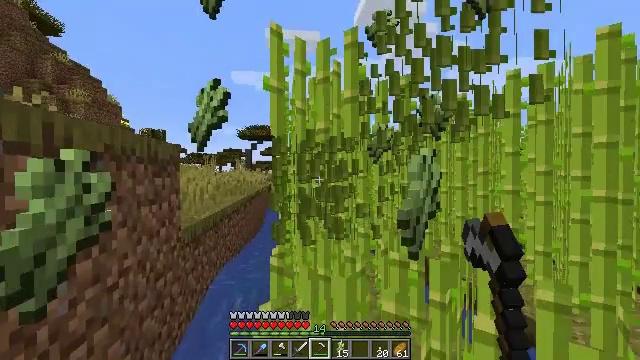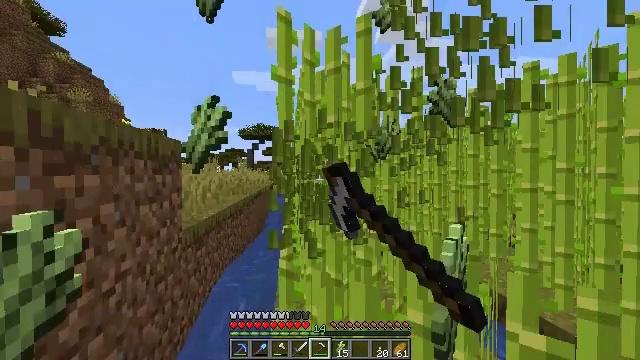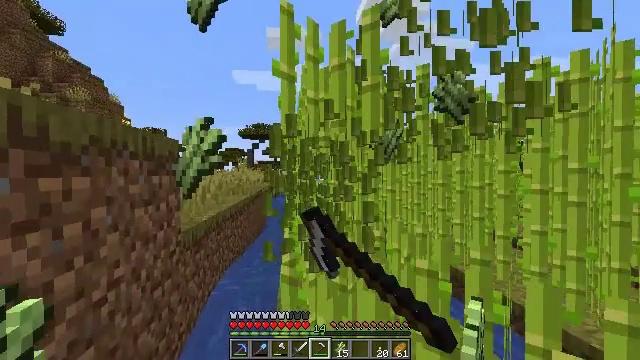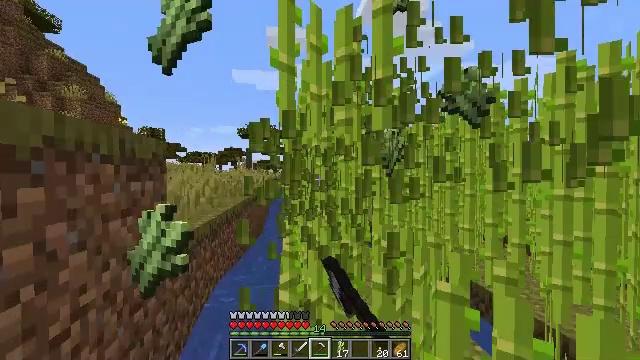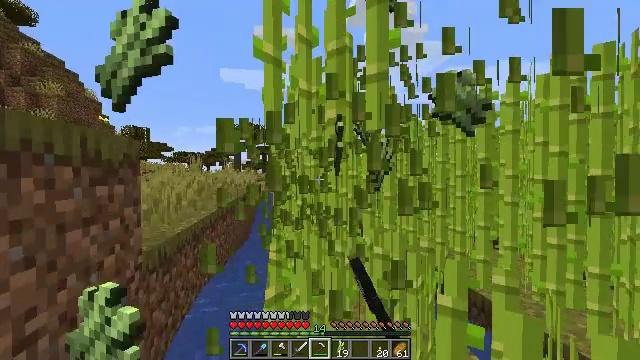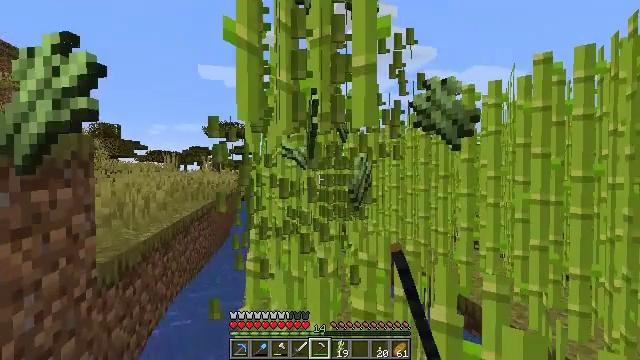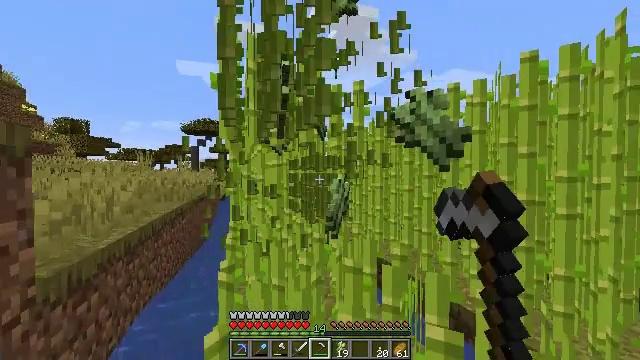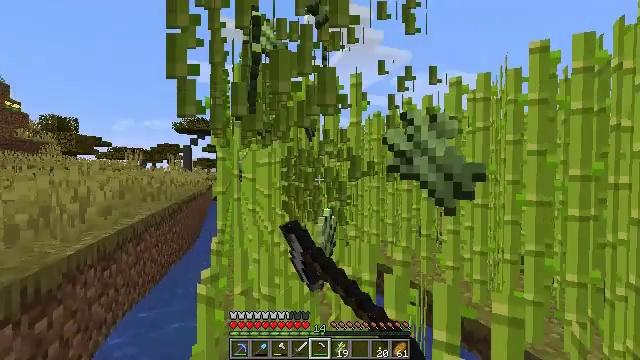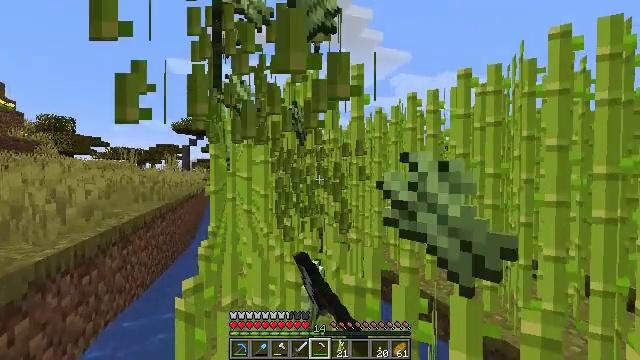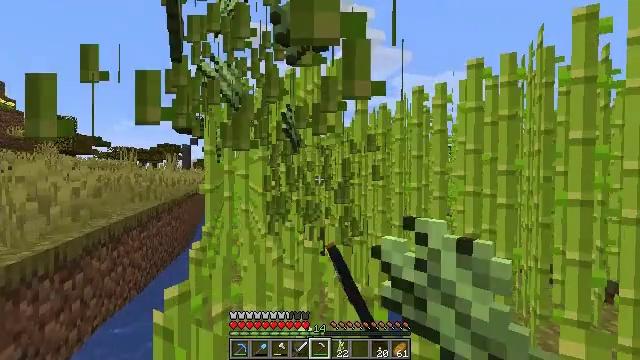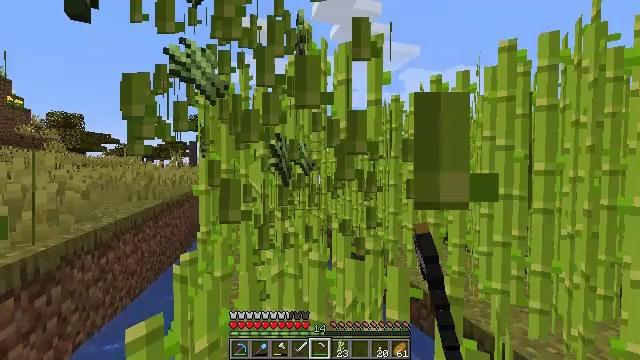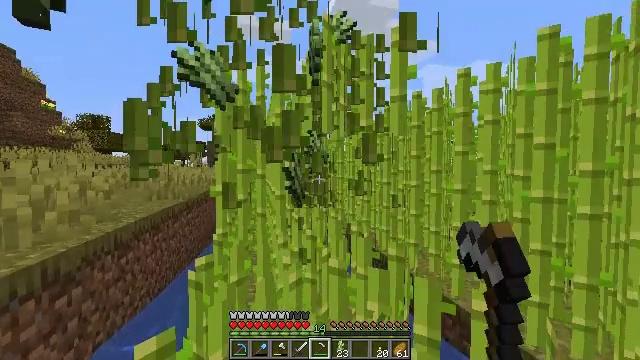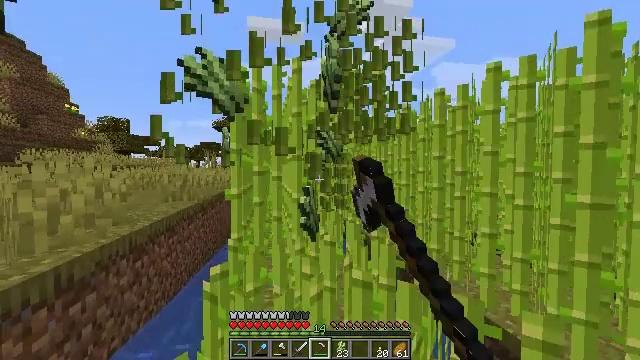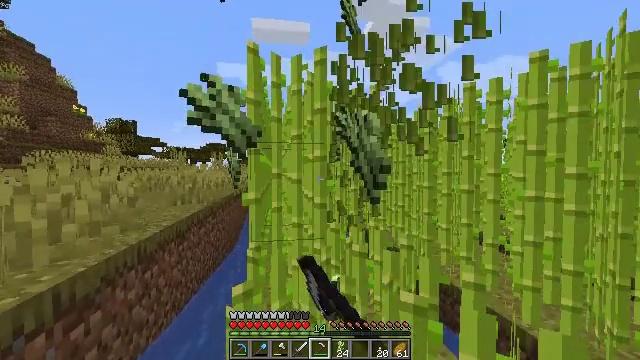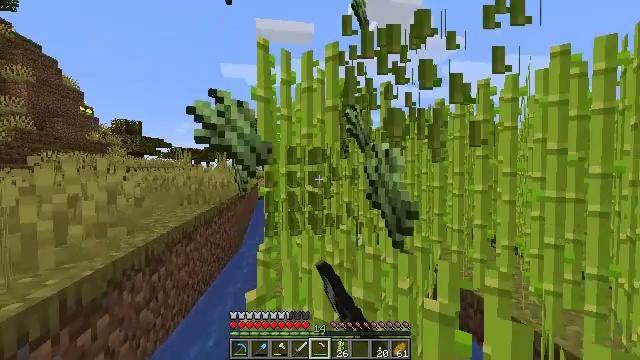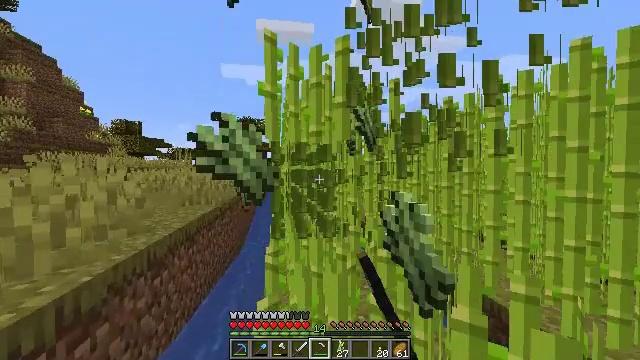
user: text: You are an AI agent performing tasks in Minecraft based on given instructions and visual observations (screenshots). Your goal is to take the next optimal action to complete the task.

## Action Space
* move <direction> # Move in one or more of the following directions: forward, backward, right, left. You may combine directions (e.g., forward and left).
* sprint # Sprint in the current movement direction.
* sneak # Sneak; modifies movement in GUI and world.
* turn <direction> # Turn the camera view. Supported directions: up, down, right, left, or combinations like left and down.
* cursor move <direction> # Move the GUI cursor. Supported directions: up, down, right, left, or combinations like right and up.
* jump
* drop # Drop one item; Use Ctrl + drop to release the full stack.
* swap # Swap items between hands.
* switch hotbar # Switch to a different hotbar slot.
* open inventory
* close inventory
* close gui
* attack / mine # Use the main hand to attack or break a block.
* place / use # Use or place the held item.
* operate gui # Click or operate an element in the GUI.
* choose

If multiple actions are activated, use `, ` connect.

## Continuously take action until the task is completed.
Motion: motion action
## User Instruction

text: Break the sugar cane.
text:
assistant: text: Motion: move forward, attack / mine
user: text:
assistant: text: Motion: move forward, attack / mine
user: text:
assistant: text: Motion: move forward, attack / mine
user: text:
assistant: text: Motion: move forward, turn right, attack / mine
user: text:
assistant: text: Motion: move forward, turn right, attack / mine
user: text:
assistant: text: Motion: move forward, turn right, attack / mine
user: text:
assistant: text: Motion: move forward, turn right, attack / mine
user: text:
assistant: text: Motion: move forward, attack / mine
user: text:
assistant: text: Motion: move forward, attack / mine
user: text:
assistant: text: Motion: move forward, turn left, attack / mine
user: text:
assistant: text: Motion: move forward and move left, turn left, attack / mine
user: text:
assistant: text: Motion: move forward and move left, turn left, attack / mine
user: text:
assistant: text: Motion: move forward and move left, turn left, attack / mine
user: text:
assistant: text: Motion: move forward and move left, attack / mine
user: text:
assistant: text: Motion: move forward, attack / mine
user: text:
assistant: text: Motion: move forward, attack / mine
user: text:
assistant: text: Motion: move forward, attack / mine
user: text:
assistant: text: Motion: move forward, turn right, attack / mine
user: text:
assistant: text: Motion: move forward, turn right, attack / mine
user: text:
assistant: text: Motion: move forward, turn right, attack / mine
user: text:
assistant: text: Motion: move forward, attack / mine
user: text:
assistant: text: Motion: move forward, attack / mine
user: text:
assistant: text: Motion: move forward and move left, attack / mine
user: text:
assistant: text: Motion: move forward and move left, attack / mine
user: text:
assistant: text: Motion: move forward and move left, turn left, attack / mine
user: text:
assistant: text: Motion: move forward and move left, turn left, attack / mine
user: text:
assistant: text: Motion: move forward, turn left, attack / mine
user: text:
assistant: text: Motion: move forward, attack / mine
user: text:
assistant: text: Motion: move forward, attack / mine
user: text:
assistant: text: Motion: move forward, attack / mine